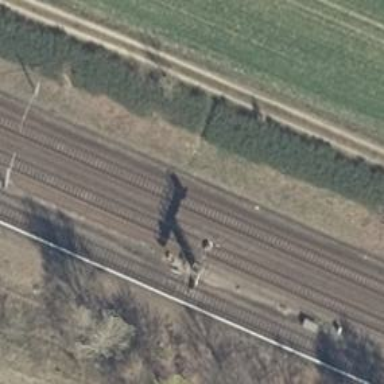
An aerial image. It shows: Railway signal.